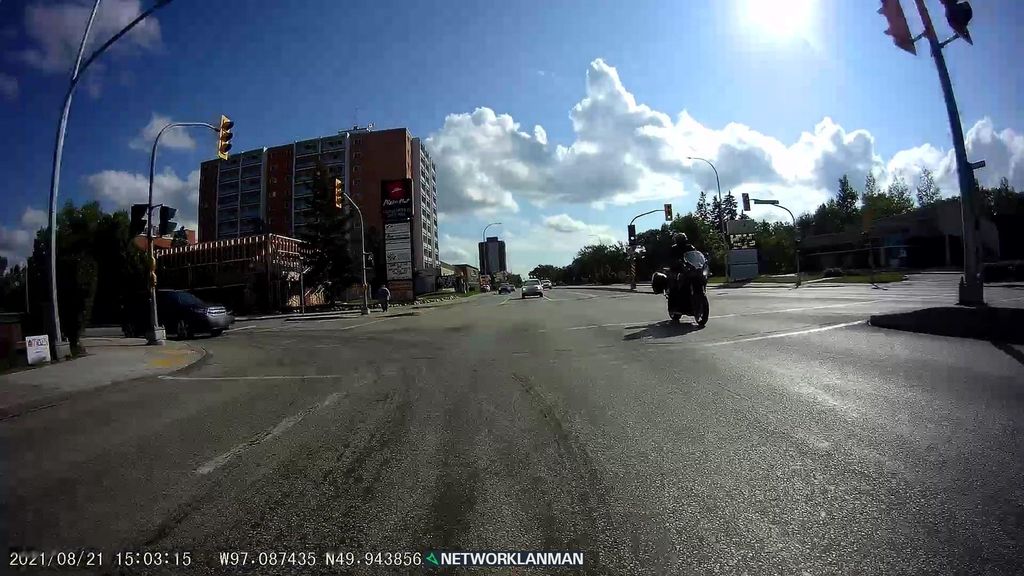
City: winnipeg